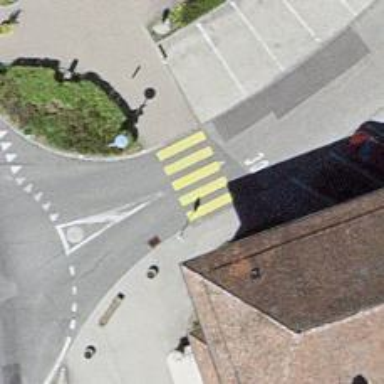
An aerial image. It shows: Marked road crossing.